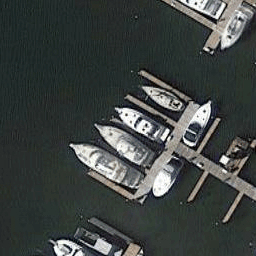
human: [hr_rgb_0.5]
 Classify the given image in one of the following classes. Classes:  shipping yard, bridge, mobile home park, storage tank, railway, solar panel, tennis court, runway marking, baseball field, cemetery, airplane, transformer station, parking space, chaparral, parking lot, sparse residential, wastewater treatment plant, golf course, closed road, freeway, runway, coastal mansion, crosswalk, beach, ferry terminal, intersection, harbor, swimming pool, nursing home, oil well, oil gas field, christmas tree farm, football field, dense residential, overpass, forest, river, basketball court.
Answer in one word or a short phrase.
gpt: harbor